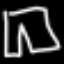
Label: pants